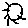
Label: sun